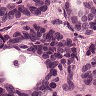
Metastatic tissue present: yes